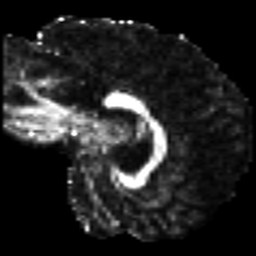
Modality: FA
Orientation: sagittal
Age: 23
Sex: male
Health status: ill
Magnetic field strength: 3 T
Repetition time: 9 s
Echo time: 0.093 s